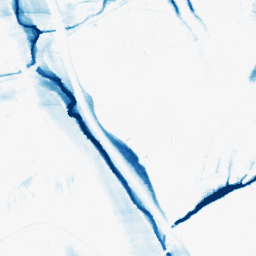
Category: morphological
Decomposition family: morphological_ellipse
Decomposition parameters: operation: closing
width: 10
height: 50
Upsampling method: bicubic
Upsampling parameters: scale: 8
Upsampling scale: 8